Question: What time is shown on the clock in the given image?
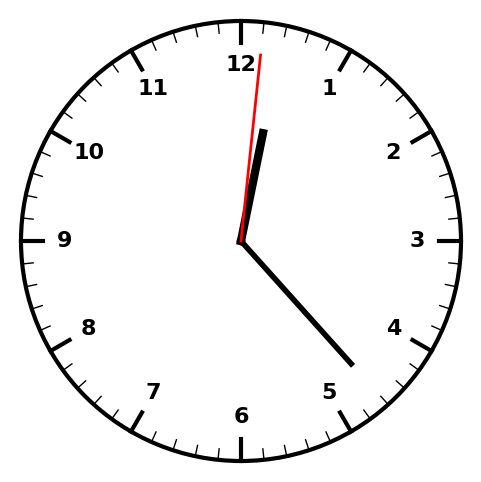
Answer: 12:23:01